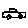
Label: car